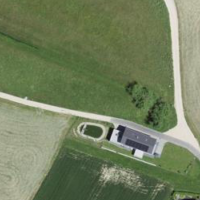
EUNIS habitat code: 52
Species observed at this site:
Medicago sativa